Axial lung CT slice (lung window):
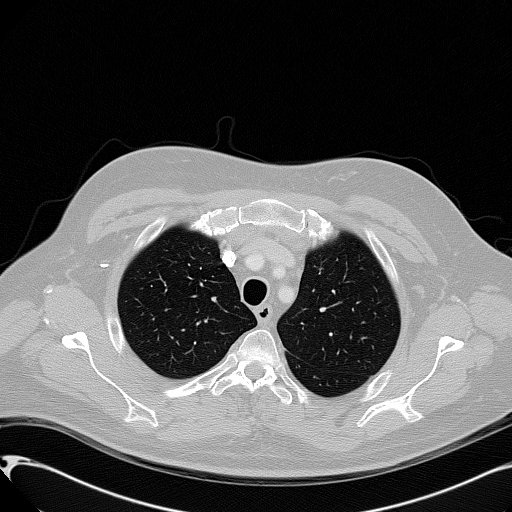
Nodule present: no